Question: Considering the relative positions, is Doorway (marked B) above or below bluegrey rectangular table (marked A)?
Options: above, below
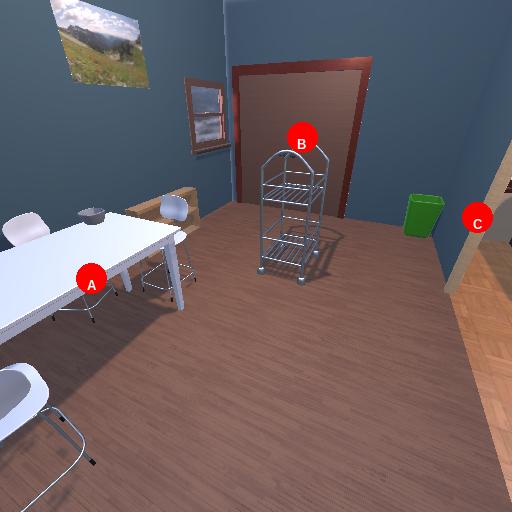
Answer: above